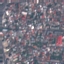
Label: Residential